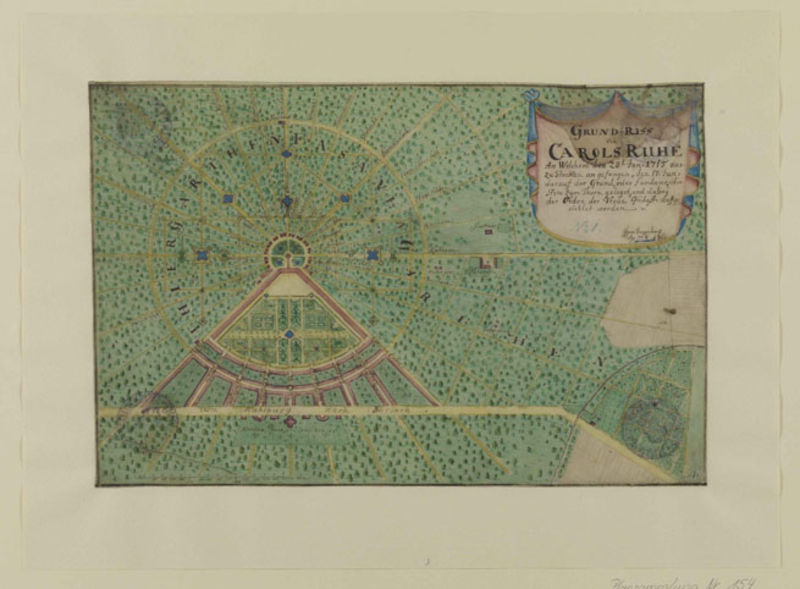
Titel: Karlsruhe
Künstler: J. F. v. Bazendorff
Standort: Karlsruhe
Institution: Staatliche Kunsthalle Karlsruhe
Schlagwörter: baum, berg, blau, dunkel, fuß, wasser, weiß, baden, bäume, dreieck, gelb, grün, landschaft, see, stadt, braun, bunt, hell, mitte, paris, schwarz, skizze, straße, symbol, türkis, zeichen, zeichnung, anlage, gebäude, haus, park, parkanlage, rasen, rot, schloss, tuch, weg, wiese, beige, fächer, malerei, muster, ornament, architektur, barock, falten, rahmen, signatur, vorhang, feld, kirche, pfad, sonne, sträucher, wege, wiesen, gold, blatt, pflanzen, rechts, wald, brunnen, kreis, oval, rund, garten, deutschland, orang, schrift, papier, ruhe, ansicht, acker, feldweg, abstrakt, fläche, gipfel, modern, dorf, mauer, allee, farbe, formen, linien, weis, platz, speichen, rand, vogelperspektive, rad, banner, luft, querformat, tafel, falte, spitz, symmetrie, inschrift, gerade, uhr, deutsch, striche, stadtansicht, straßen, punkte, segment, gang, schild, tusche, buch, ringe, kreuz, stern, links, strahlen, linie, denkmal, symmetrisch, druck, radierung, seite, illustration, text, buchstaben, strich, punkt, strahl, kreise, tupfen, beschriftung, asiatisch, stempel, friedhof, mosaik, entwurf, krähenfuss, österreich, buchseite, halbkreis, pergament, wappen, geometrisch, textfeld, schein, karte, leben, grab, residenz, mittelalter, zentral, struktur, herzog, richtung, beete, siedlung, grpn, plan, gärten, anfahrt, zentrum, achsen, absolutismus, tempel, landkarte, mittelpunkt, wien, karl, aufklärung, siegel, carl, pyramide, emblem, wohnen, englischer garten, geometrie, konzentrisch, netz, dreifuß, brunne, durck, typographie, labyrinth, beschreibung, grabmal, legende, idee, riss, grundriss, begrünung, aufbau, pfade, aufriss, maßstab, bauplan, rondell, barockgarten, winkel, gänge, aufteilung, schlossanlage, versaille, grabmahl, gartenanlage, karlsruhe, barrock, markierung, rasterung, konzept, grundrisse, schlosspark, kassel, planung, schriftfeld, schrifttafel, stadtplan, ebenmäßig, stadtplanung, radial, sternförmig, kataster, urbanistik, vermessung, idealgrundriss, stadtpark, map, paltz, allen, riesenrad, zirkel, linen, sonnenuhr, krise, marken, bereiche, kriese, graten, rundell, strahlenförmig, carlos, sternform, deusch, faksimile, gerastert, gleichmäßig, zentrisch, rodell, prak, pyramiede, radien, bezirke, schloßgarten, egypten, bunnen, grünflache, stadtgrundriss, carols ruhe, skizhze, carlsruhe, fächerstadt, herzog von baden, carol, bäiume, geplante anlage, age of empires, karlsuhe, carlos ruhe, whosonfist, whosonfirst, plasn, dejkf, plan4, rilhe, pounkte, sonnepyramide, cartlo, siegek, grunderlass, 154, zirkeö, vcarlos, 1715, generalplan, karlsruhr, karols ruhe, varol, caols, carols, zentralisiert